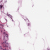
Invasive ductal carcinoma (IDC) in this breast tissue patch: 0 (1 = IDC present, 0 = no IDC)